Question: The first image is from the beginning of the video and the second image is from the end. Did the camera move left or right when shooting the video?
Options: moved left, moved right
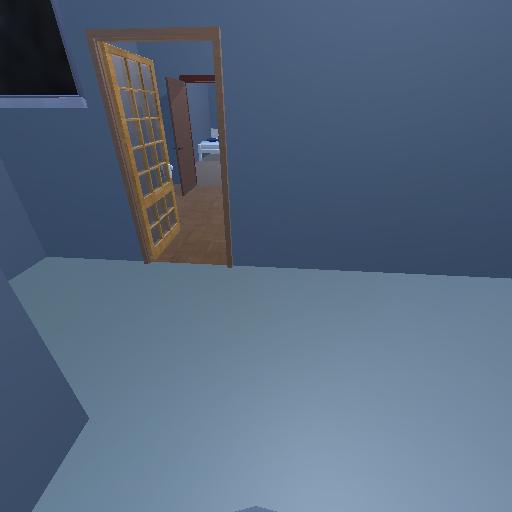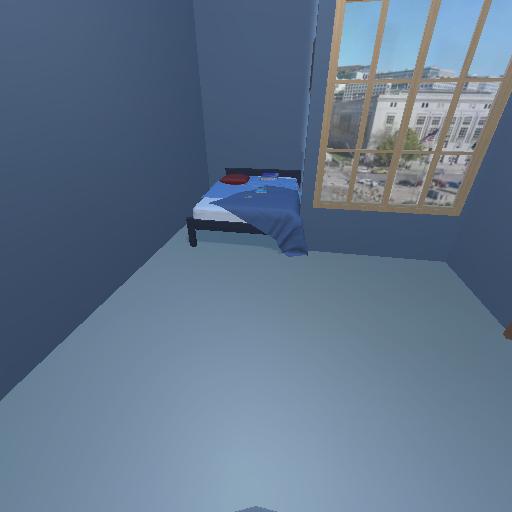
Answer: moved left